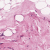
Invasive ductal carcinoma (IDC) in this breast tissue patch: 0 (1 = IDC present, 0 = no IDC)